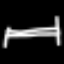
Label: bed